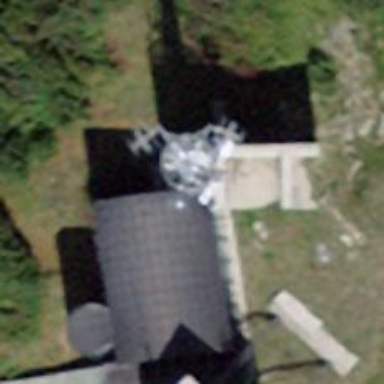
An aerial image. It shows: Communication tower.